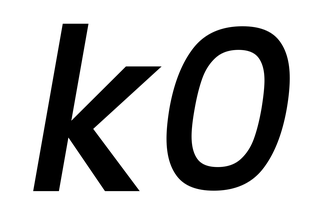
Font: Poppins-MediumItalic